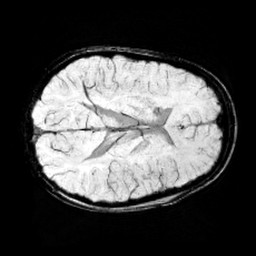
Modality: minIP
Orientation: axial
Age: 10
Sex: female
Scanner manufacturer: siemens
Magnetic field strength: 3 T
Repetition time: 0.027 s
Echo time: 0.02 s